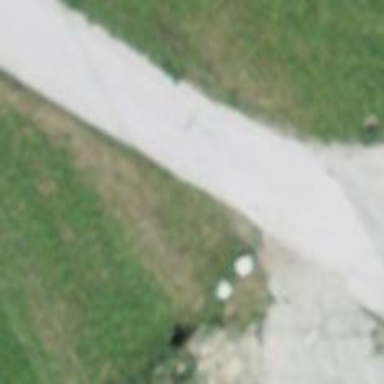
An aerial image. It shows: Residential road with grade 1 track surface.